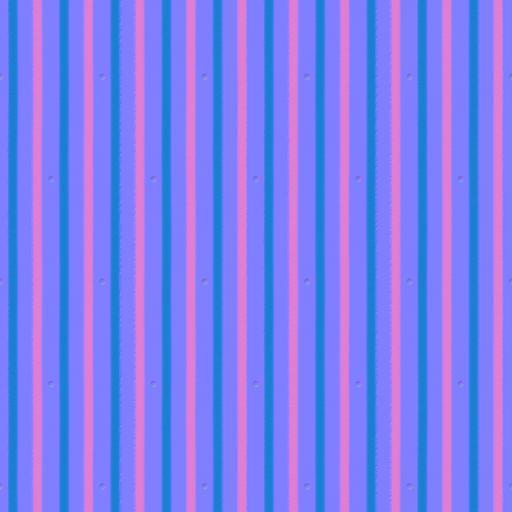
bare corrugated steel metal paint painted